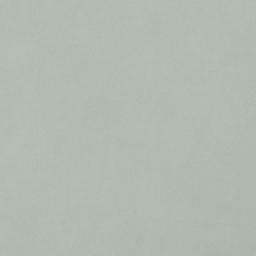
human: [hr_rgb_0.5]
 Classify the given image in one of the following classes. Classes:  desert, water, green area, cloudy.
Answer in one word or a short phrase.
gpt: cloudy